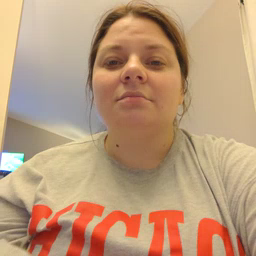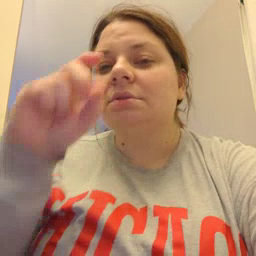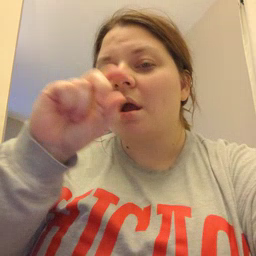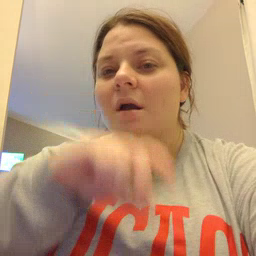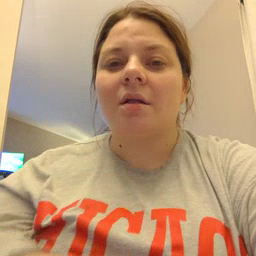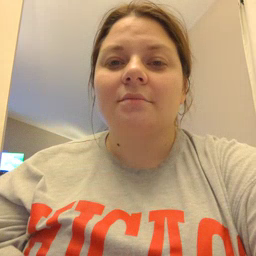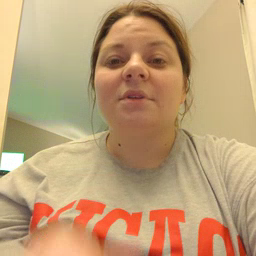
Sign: doll